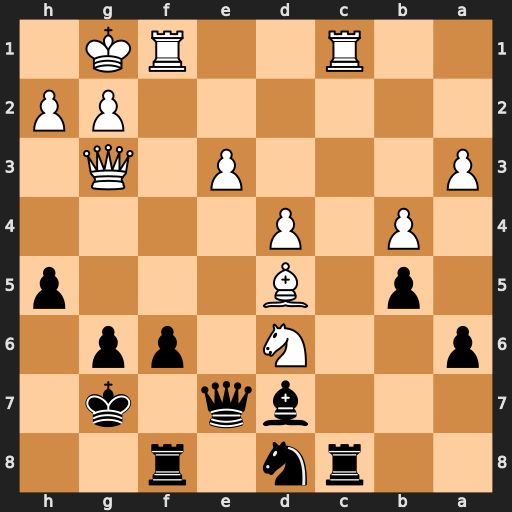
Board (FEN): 2rn1r2/3bq1k1/p2N1pp1/1p1B3p/1P1P4/P3P1Q1/6PP/2R2RK1
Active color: b
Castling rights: -
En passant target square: -
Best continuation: Rxc1 Rxc1 h4 Qf4 g5